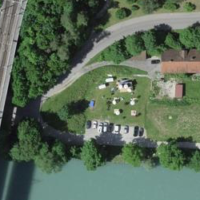
EUNIS habitat code: 52
Species observed at this site:
Salix alba
Lamium galeobdolon
Veronica filiformis